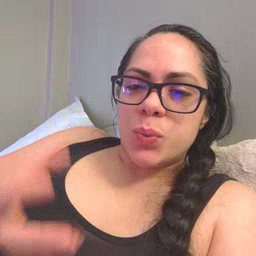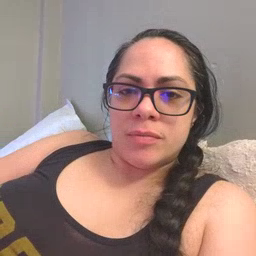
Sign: balloon